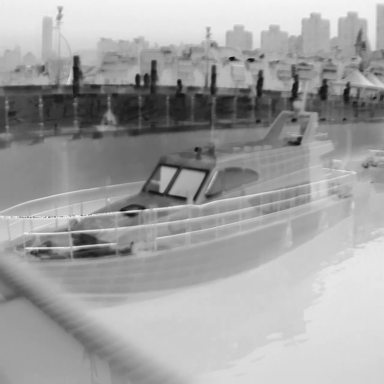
There is a canoe in the infrared image.